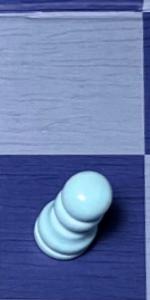
Label: Pawn_White